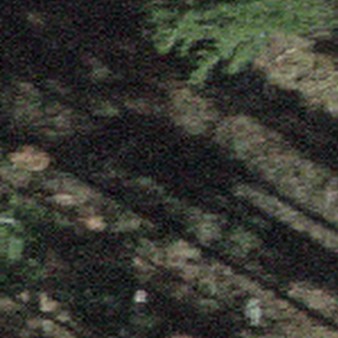
Label: other